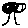
Label: tree